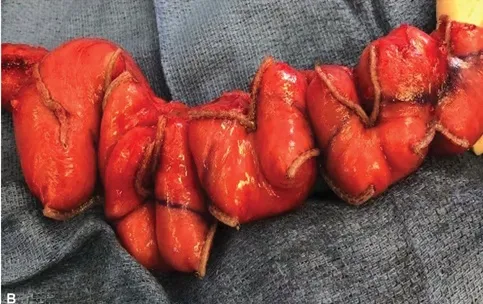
B
) Result of STEP procedure on dilated jejunum, allowing for narrowing and lengthening of dilated colon. STEP, serial transverse enteroplasty.
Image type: medical_photograph (other_medical_photograph)